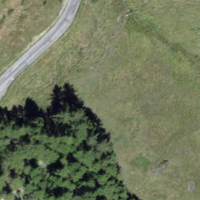
EUNIS habitat code: 26
Species observed at this site:
Corizus hyoscyami
Melitaea cinxia
Lysandra coridon
Campanula spicata
Matricaria discoidea
Viola tricolor
Clinopodium alpinum
Gymnadenia conopsea